Interaction volume radius: 5 \u00c5
Interaction volume height: 30 \u00c5
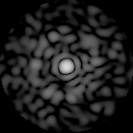
Disorder parameter: 0.8182